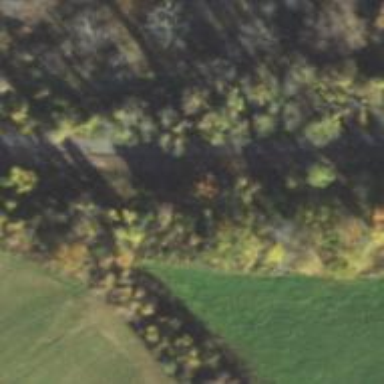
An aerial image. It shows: Disused railway.